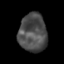
Tissue: skin
Cell type: Epithelial cells
Senescence score: 0.2336
Nuclear area (px): 1054
Mean DAPI intensity: 77.135